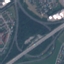
Land use / land cover: Highway